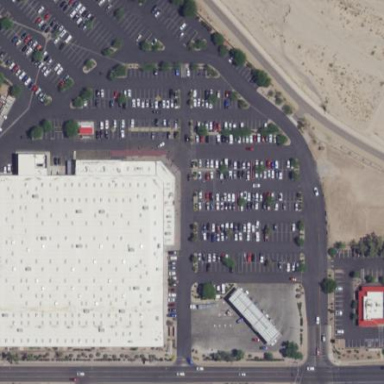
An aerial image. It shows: Retail area.